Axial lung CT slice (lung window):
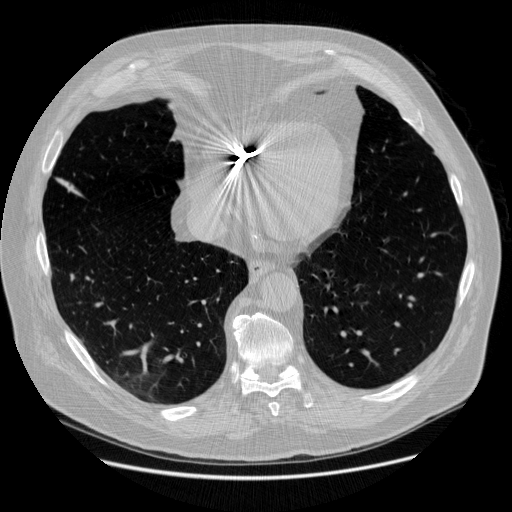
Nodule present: no